Field crop: maize
Growth stage: 1
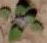
Species: chenopodium